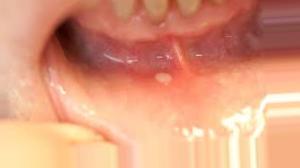
Condition: Mouth Ulcer